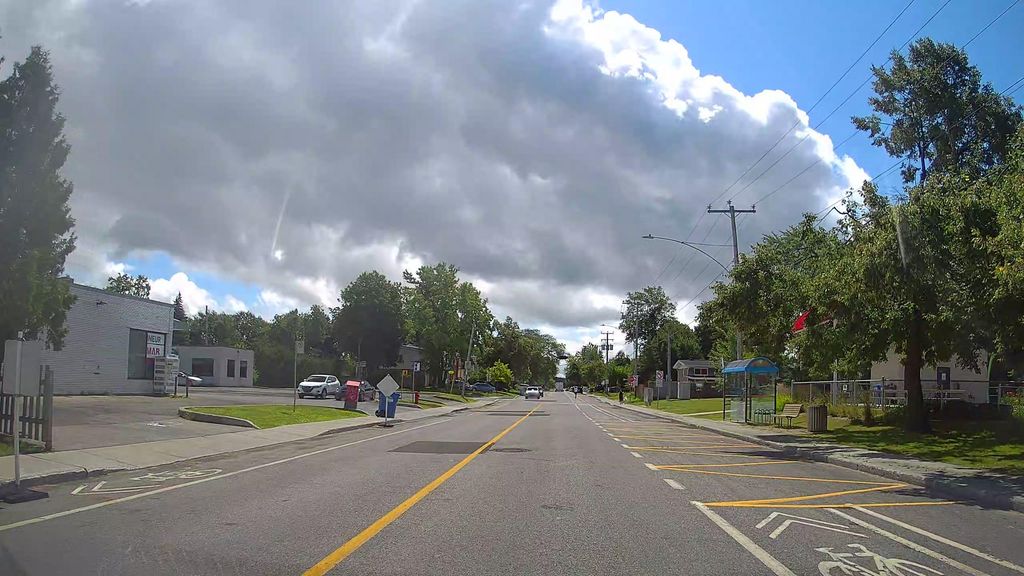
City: montreal